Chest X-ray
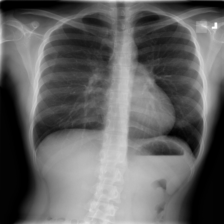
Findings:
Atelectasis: negative
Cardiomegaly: negative
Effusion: negative
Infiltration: negative
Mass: negative
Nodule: negative
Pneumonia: negative
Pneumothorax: negative
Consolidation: negative
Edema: negative
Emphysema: negative
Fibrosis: negative
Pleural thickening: negative
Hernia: negative